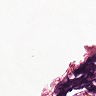
Metastatic tissue present: no